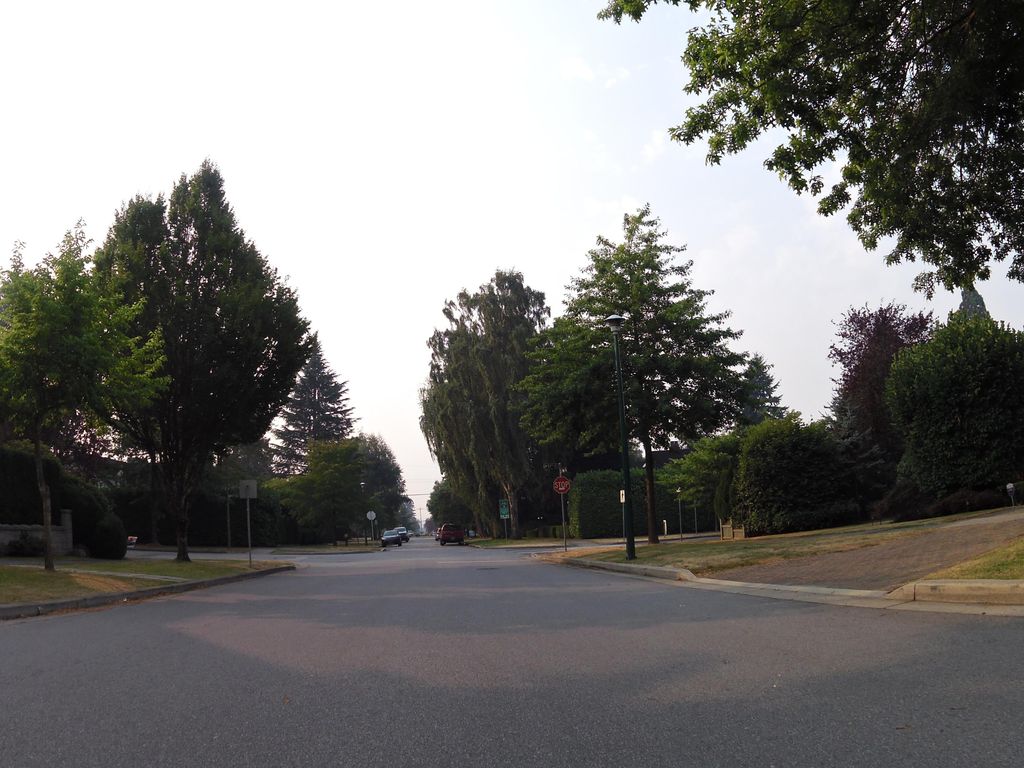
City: vancouver